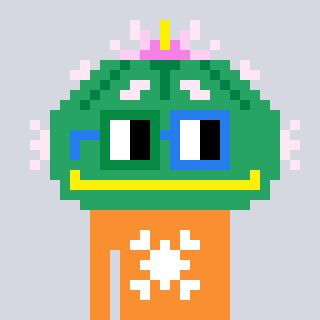
a pixel art character with square green and blue glasses, a peyote-shaped head and a orange-colored body on a cool background